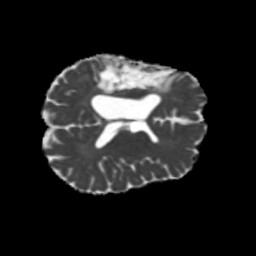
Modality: MD
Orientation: axial
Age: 42
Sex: male
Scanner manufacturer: siemens
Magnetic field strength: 3 T
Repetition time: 5.25 s
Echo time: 0.08 s